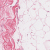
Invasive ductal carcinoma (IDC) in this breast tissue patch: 0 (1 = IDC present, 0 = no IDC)